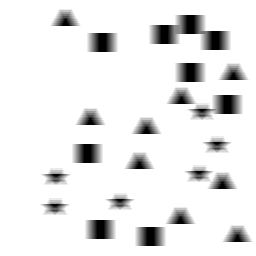
Squares: 9
Triangles: 9
Stars: 6
Total shapes: 24